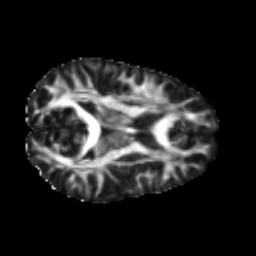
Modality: FA
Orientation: axial
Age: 28
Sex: female
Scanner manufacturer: ge
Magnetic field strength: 3 T
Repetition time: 7.8 s
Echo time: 0.0606 s